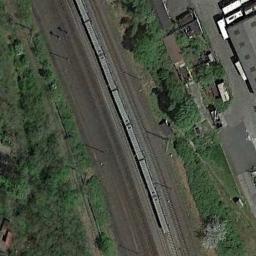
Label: railway